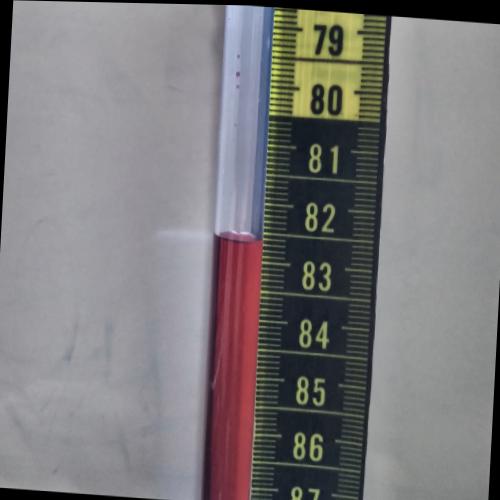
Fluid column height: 82.7 cm